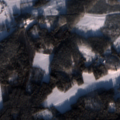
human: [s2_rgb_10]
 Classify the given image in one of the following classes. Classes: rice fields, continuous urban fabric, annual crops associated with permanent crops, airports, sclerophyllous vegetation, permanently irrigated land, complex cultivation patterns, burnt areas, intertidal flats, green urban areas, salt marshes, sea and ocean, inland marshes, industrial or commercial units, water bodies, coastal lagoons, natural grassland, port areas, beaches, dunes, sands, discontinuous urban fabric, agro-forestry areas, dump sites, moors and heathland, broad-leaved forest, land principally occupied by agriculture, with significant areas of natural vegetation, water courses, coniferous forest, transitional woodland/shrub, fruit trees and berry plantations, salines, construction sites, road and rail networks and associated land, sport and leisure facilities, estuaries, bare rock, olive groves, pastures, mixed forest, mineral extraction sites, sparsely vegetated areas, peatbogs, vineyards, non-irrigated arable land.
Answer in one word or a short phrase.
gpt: non-irrigated arable land, land principally occupied by agriculture, with significant areas of natural vegetation, coniferous forest, mixed forest, transitional woodland/shrub